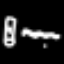
Label: squiggle